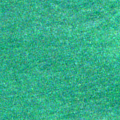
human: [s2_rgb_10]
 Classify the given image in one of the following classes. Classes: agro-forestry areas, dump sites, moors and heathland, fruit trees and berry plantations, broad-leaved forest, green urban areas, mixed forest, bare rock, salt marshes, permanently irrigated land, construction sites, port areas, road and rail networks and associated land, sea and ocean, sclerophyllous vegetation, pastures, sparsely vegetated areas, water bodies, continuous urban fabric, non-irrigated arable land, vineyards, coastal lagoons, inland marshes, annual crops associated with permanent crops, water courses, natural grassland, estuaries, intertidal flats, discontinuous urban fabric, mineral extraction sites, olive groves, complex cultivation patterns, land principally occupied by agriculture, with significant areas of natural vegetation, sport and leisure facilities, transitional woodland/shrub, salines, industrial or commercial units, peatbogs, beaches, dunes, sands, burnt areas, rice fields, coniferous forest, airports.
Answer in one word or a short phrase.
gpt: sea and ocean